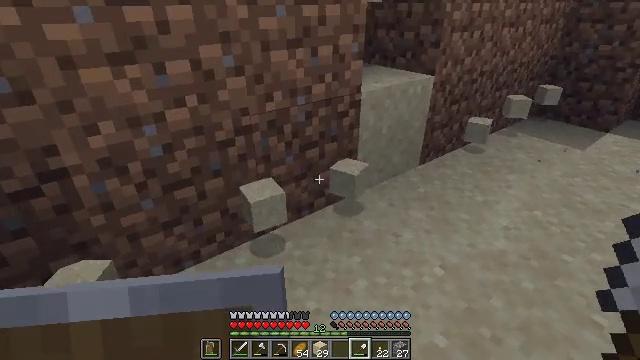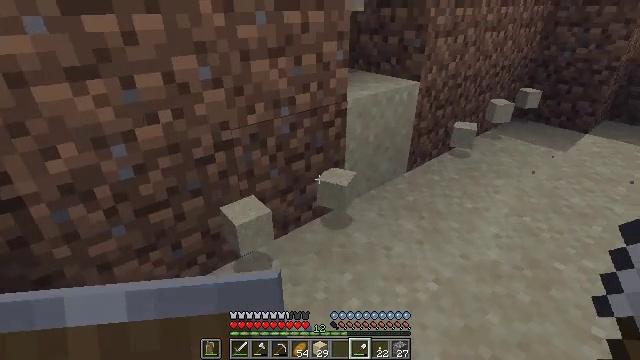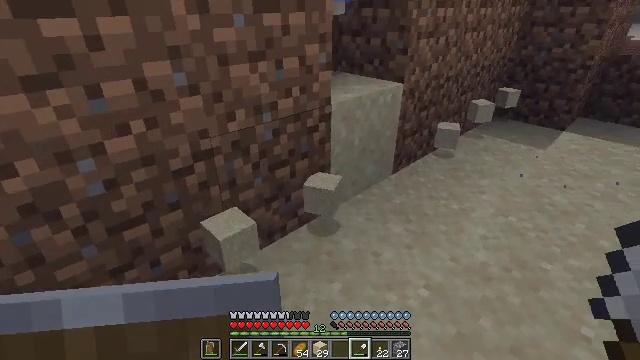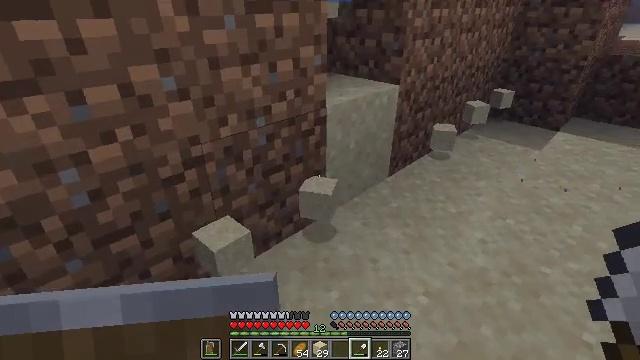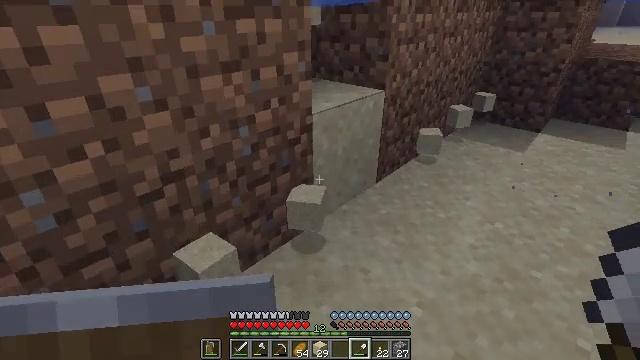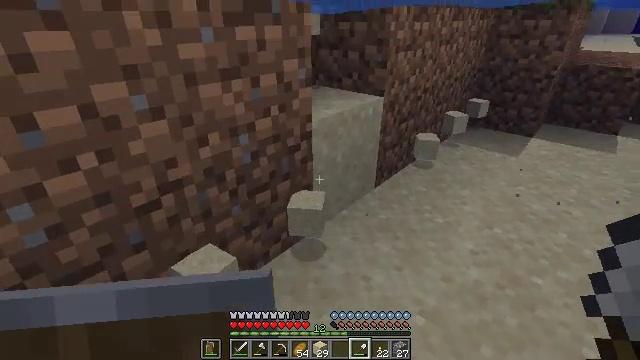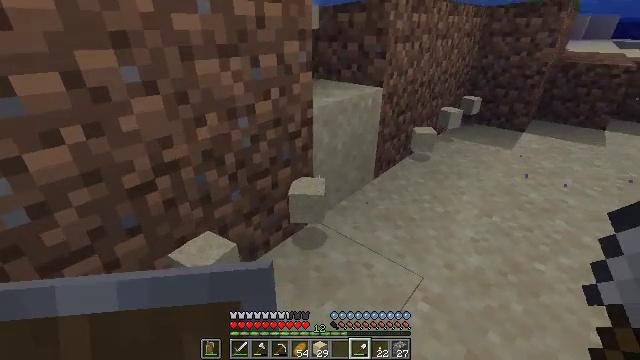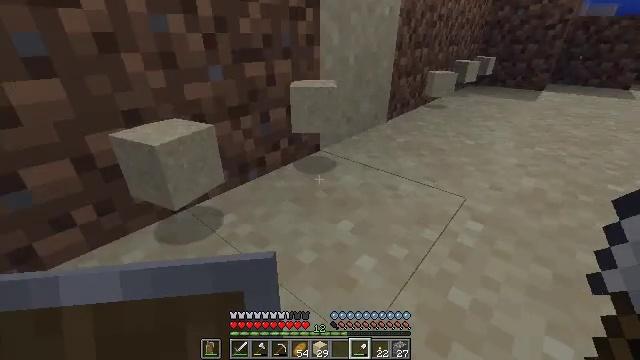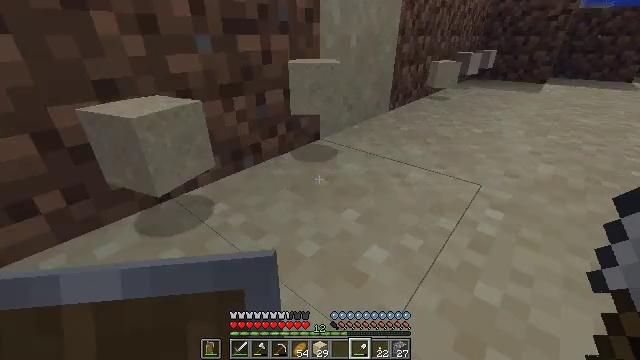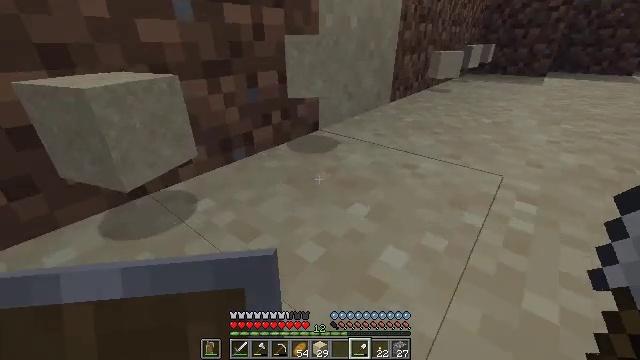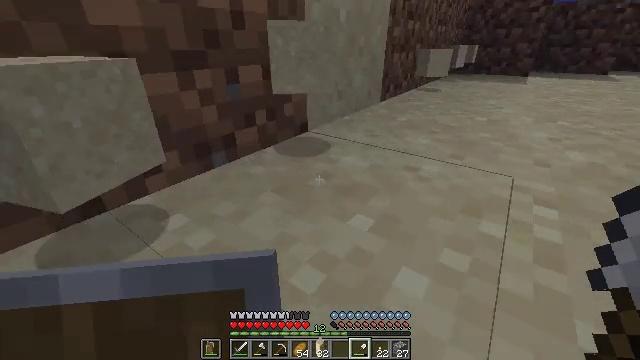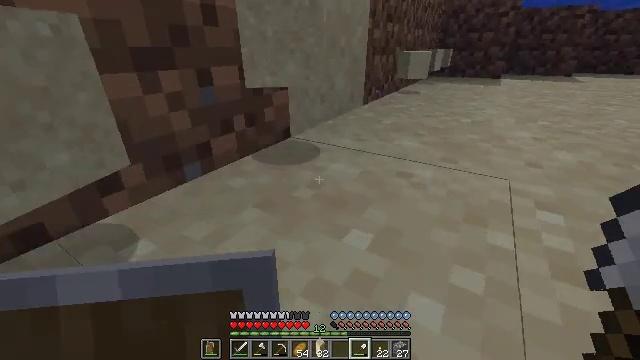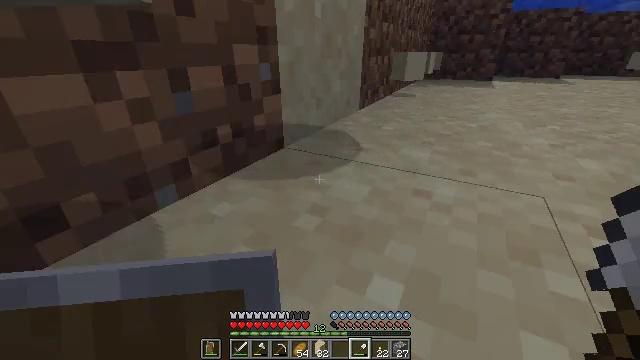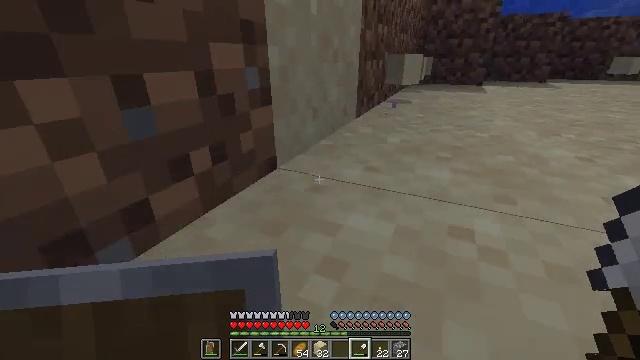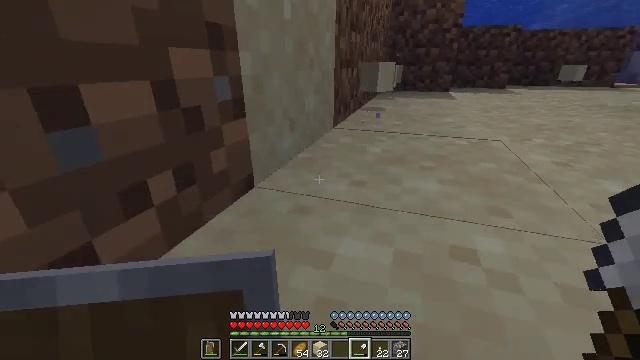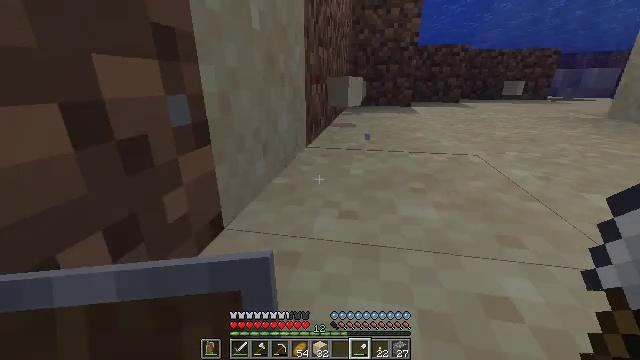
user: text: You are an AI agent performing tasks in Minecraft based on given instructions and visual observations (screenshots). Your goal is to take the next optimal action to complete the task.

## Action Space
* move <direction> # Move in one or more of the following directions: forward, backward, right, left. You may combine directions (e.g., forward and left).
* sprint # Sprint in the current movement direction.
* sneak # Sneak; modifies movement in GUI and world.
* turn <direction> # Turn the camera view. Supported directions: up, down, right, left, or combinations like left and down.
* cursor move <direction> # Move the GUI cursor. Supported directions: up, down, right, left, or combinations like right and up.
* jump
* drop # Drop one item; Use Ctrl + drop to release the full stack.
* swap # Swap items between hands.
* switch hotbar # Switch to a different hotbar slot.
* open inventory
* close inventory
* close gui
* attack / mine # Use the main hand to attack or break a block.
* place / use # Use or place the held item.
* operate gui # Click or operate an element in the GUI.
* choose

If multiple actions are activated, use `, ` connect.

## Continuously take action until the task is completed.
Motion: motion action
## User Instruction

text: Cut down the sugar cane stalks.
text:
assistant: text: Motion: move forward, turn right
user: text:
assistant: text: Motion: move forward, turn right
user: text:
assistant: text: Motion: move forward, turn right
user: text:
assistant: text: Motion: move forward, sprint, turn right
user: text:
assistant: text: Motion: move forward, sprint
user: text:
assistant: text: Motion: move forward, sprint
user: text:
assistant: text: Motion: move forward, sprint
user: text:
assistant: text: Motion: move forward, sprint
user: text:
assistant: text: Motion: move forward, turn right
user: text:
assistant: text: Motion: move forward, turn right
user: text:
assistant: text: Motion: move forward, turn right
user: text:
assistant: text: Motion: move forward, turn right
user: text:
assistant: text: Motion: move forward, turn right
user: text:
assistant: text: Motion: move forward, turn right and up
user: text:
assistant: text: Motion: move forward, turn right and up
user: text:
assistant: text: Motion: move forward, turn right and up
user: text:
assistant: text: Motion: move forward, turn right and up
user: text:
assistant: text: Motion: move forward
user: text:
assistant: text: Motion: move forward, turn right and up
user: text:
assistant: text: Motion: move forward, turn right and up
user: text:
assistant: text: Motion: move forward, turn right and up
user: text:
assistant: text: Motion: move forward, turn right and up
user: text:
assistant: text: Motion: move forward
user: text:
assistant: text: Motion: move forward
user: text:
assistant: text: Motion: move forward
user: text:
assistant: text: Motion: move forward
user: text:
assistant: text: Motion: move forward
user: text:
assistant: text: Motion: move forward
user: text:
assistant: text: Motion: move forward
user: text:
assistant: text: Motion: move forward, turn right